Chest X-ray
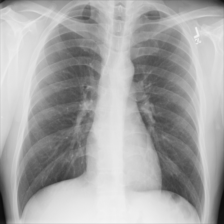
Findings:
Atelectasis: negative
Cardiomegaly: negative
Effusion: negative
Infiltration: negative
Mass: negative
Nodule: negative
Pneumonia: negative
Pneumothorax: negative
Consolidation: negative
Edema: negative
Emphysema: negative
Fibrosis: negative
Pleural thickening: negative
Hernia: negative